Interaction volume radius: 10 \u00c5
Interaction volume height: 30 \u00c5
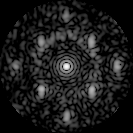
Disorder parameter: 0.5099